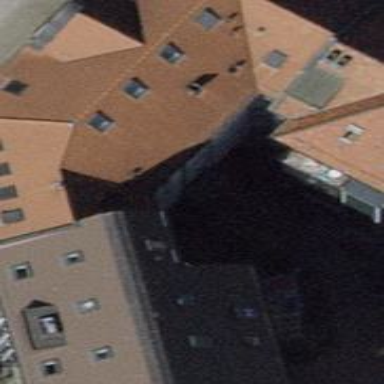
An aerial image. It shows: Pyramidal-shaped roof of apartment building.